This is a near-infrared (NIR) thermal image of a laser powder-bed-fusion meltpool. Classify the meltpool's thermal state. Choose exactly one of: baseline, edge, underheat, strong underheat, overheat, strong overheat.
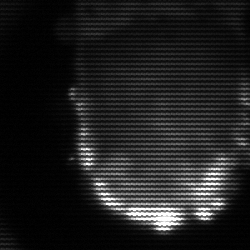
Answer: baseline